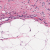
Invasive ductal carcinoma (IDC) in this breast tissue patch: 0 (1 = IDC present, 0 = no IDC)